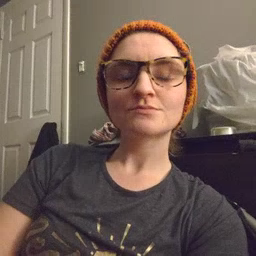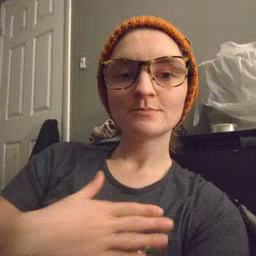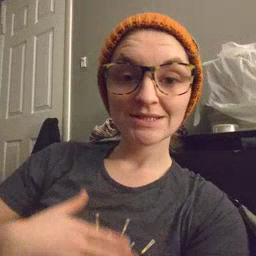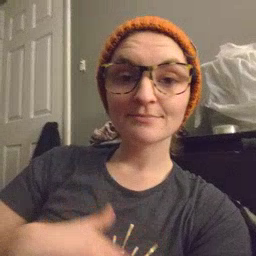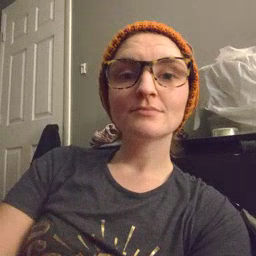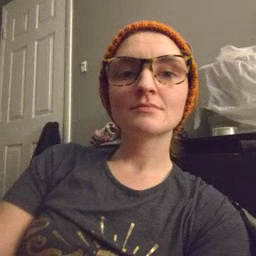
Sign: please